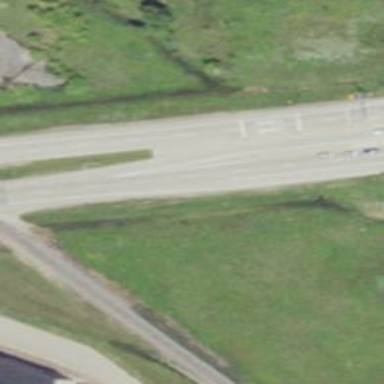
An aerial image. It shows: Primary link highway.